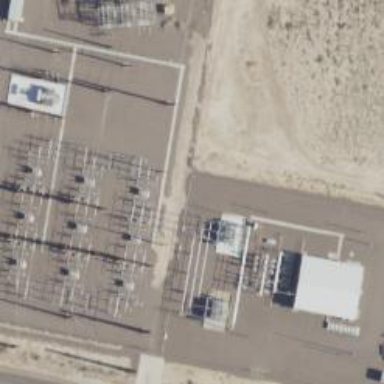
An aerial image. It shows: Switch for power supply.